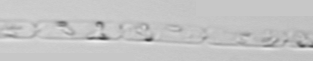
Label: Dactyliosolen_fragilissimus